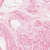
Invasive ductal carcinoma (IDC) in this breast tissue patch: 0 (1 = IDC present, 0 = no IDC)